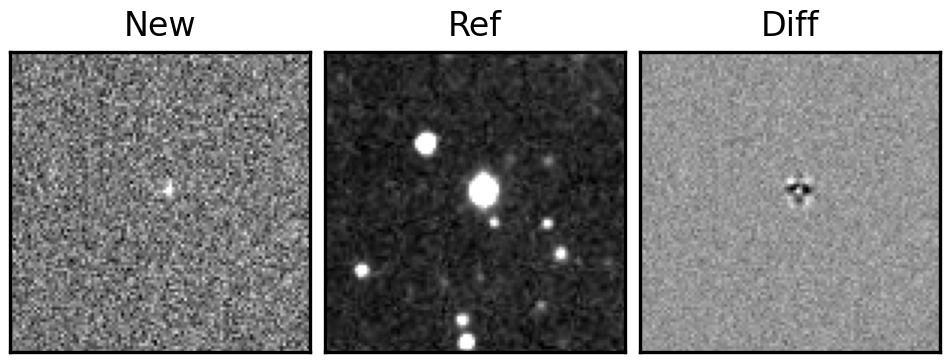
Label: bogus